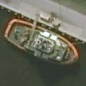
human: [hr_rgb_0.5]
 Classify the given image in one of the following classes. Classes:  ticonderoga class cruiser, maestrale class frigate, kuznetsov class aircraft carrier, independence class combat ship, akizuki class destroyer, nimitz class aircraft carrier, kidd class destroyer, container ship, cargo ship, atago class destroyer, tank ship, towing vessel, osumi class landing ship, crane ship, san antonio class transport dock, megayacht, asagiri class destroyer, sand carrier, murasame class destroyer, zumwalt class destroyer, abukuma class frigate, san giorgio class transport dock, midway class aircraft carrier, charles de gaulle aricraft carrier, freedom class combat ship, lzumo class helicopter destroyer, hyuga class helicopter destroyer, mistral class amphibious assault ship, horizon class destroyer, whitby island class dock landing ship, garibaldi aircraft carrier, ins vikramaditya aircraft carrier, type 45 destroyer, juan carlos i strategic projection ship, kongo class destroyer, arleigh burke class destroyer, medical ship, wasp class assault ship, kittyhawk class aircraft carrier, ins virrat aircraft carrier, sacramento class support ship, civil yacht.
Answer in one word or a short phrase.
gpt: Towing vessel